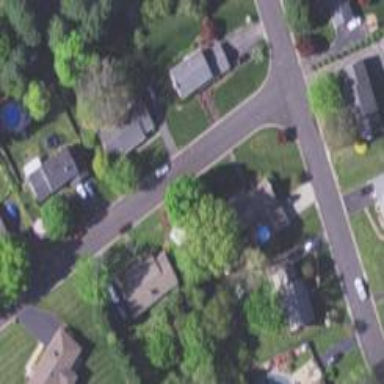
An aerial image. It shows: Neighborhood.